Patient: sex M, age 60
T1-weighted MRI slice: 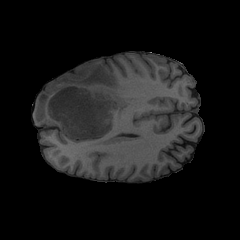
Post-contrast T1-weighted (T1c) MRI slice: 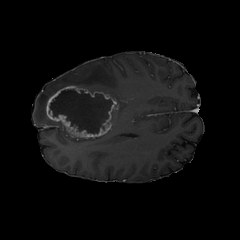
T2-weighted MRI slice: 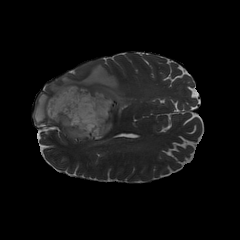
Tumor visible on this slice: yes
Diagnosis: Glioblastoma, IDH-wildtype
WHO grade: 4